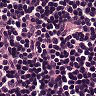
Metastatic tissue present: no